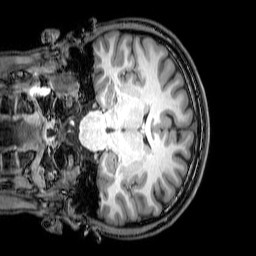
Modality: T1w
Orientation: coronal
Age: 18
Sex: male